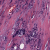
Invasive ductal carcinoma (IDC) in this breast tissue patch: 1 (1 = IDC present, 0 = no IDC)